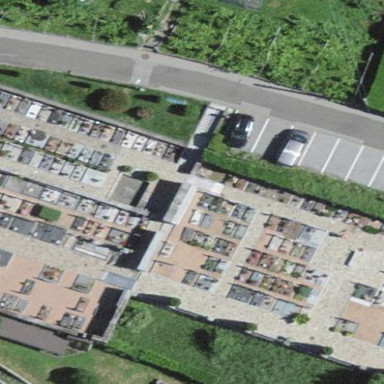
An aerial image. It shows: Cemetery.